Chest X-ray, AP view. Patient: 52 years old, sex M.
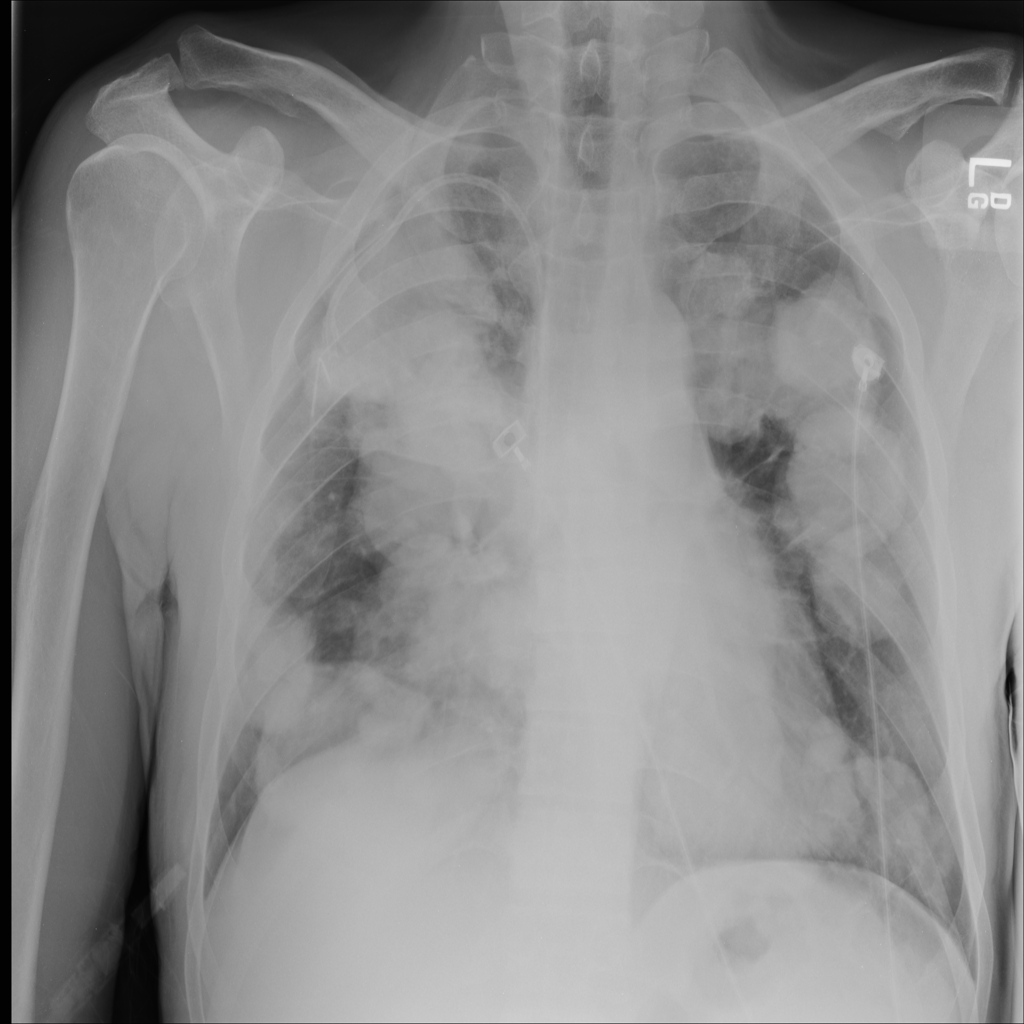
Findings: Mass